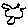
Label: bird